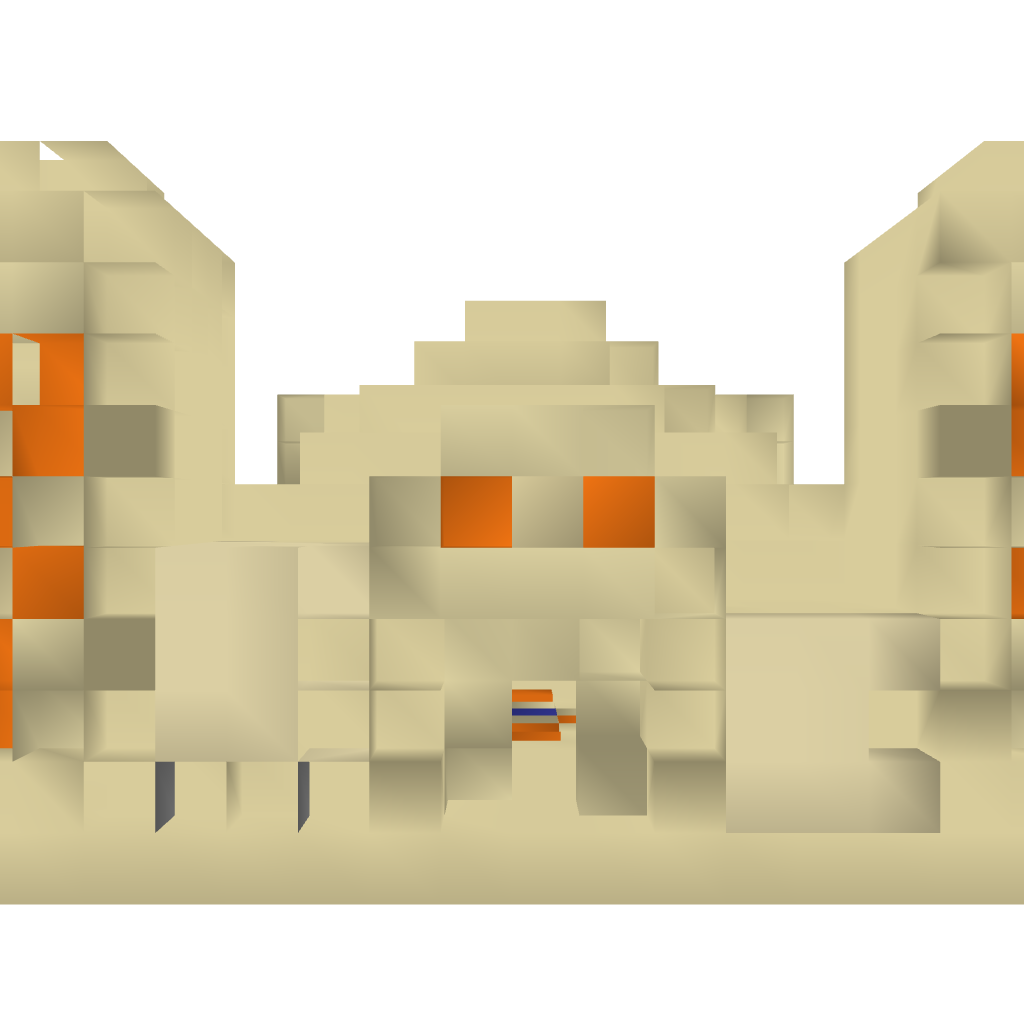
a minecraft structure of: Sand Pyramid